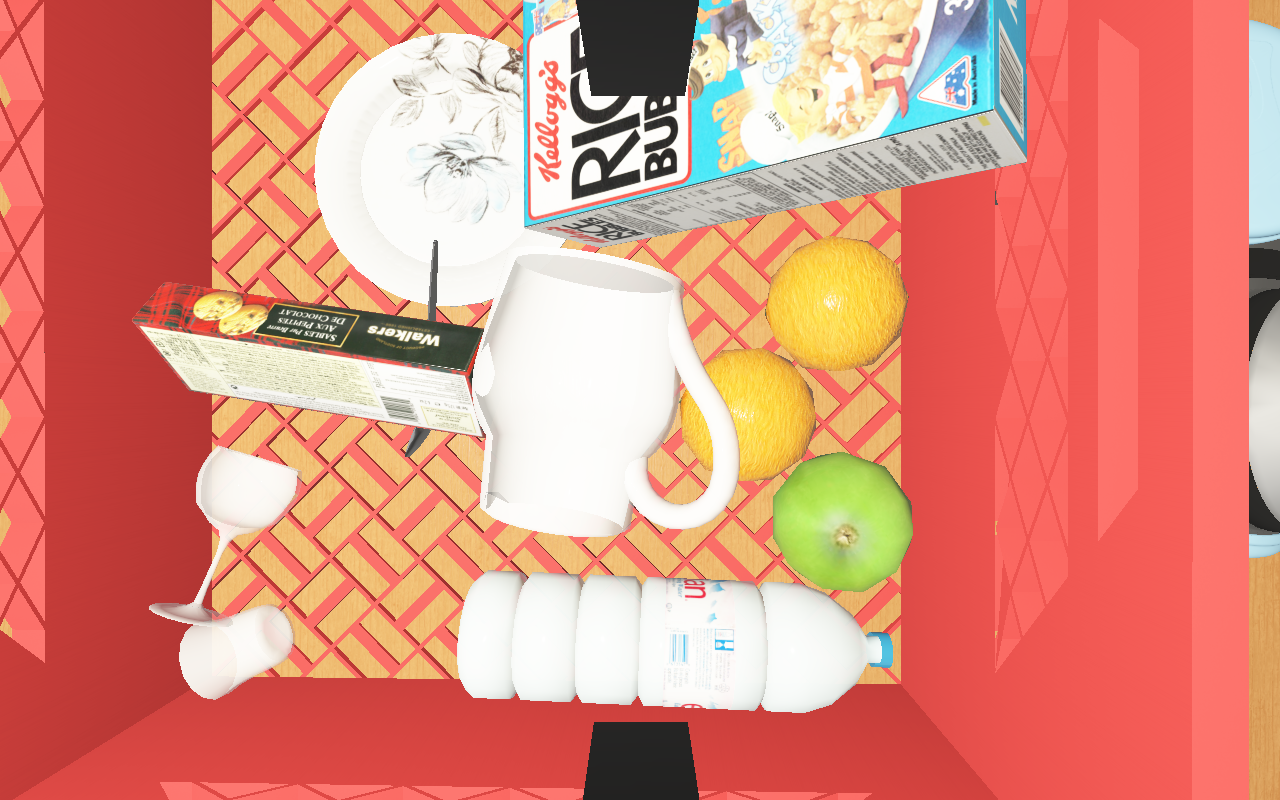
Objects in the scene:
carafe
water bottle
apple
apple
orange
orange
plate
glass
wineglass
jam jar
biscuit box